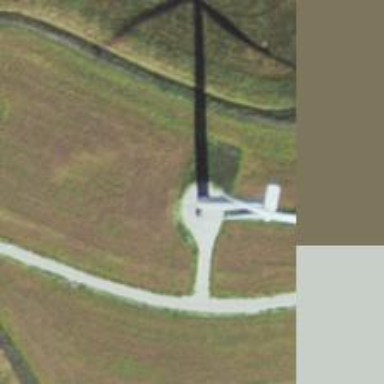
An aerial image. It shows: Wind generator powered by horizontal-axis wind turbine.